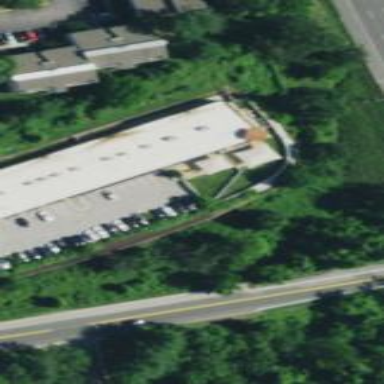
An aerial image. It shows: Kindergarten building.